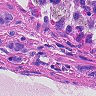
Metastatic tissue present: yes